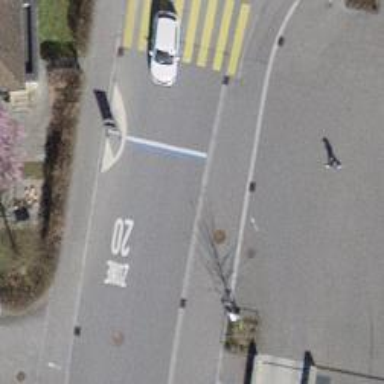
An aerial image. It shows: Sidewalk along the footway.